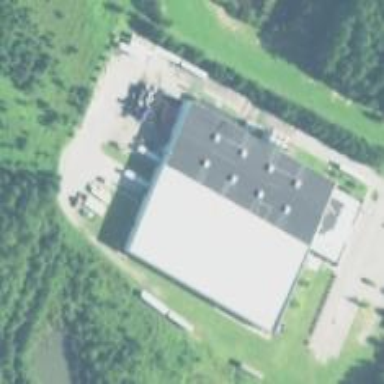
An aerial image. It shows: Industrial building.